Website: macys
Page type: billing-address
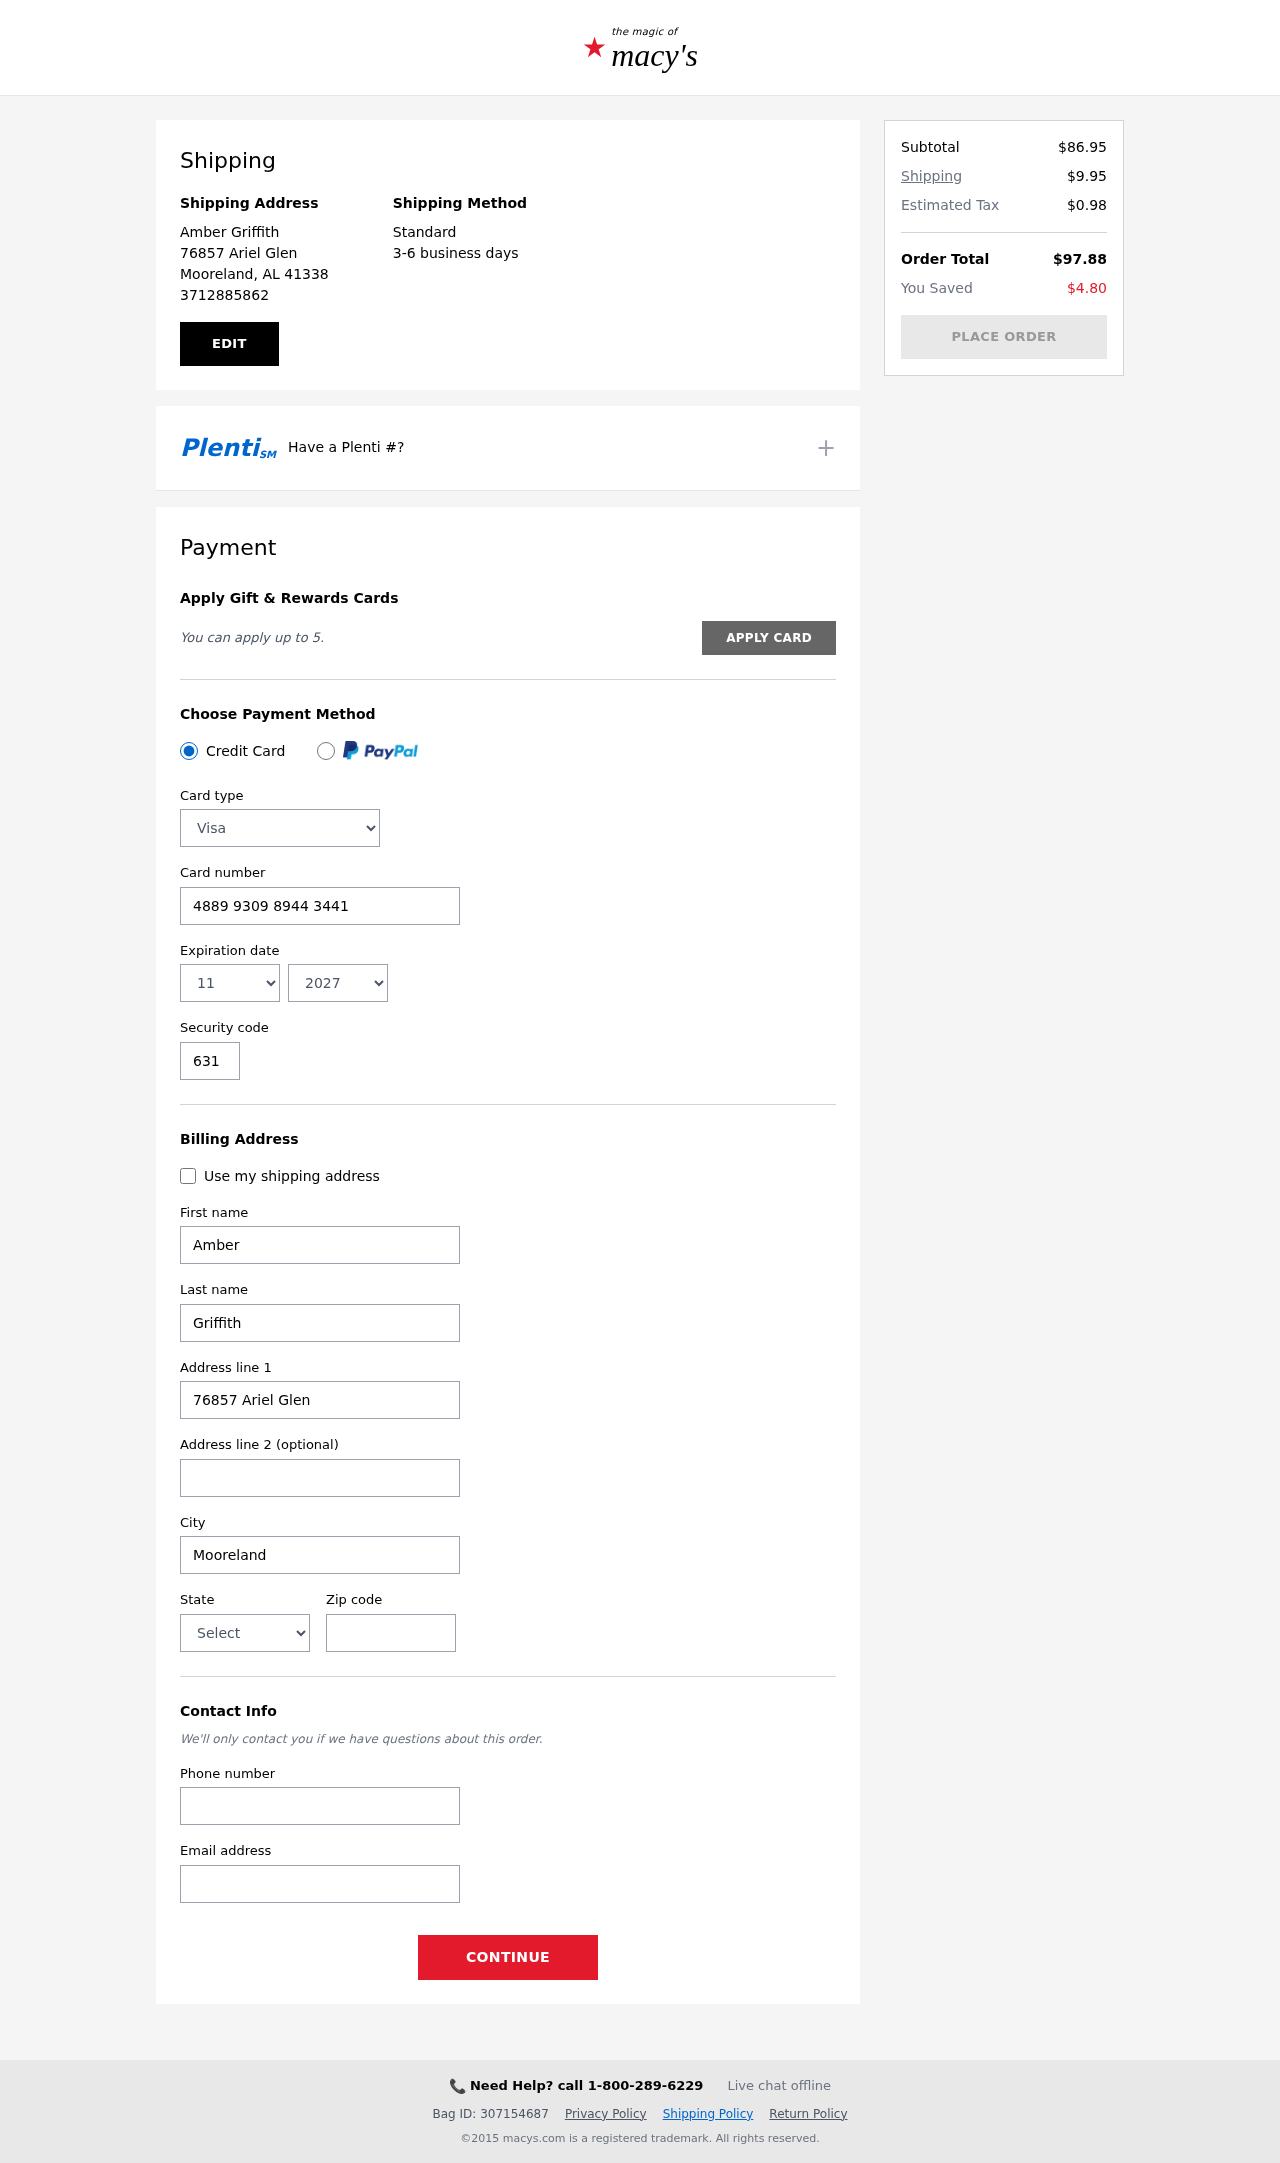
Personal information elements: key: PII_CARD_CVV
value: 631
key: PII_CARD_EXPIRY_MONTH
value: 11
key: PII_CARD_EXPIRY_YEAR
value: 27
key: PII_CARD_NUMBER
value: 4889 9309 8944 3441
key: PII_CARD_TYPE
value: Visa
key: PII_CITY
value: Mooreland
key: PII_CITY_STATE_ZIP
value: Mooreland, AL 41338
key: PII_EMAIL
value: ambergriffith@yahoo.com
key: PII_FIRSTNAME
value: Amber
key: PII_FULLNAME
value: Amber Griffith
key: PII_LASTNAME
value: Griffith
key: PII_PHONE
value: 3712885862
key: PII_POSTCODE
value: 41338
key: PII_STATE
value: Alabama
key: PII_STREET
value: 76857 Ariel Glen
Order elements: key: ORDER_SUBTOTAL
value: $86.95
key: ORDER_SHIPPING_COST
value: $9.95
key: ORDER_TAX
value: $0.98
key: ORDER_TOTAL
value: $97.88
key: ORDER_SAVINGS
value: $4.80